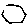
Label: hexagon